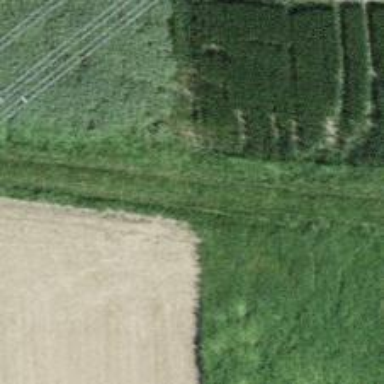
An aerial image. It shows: Track with grade 5 tracktype.